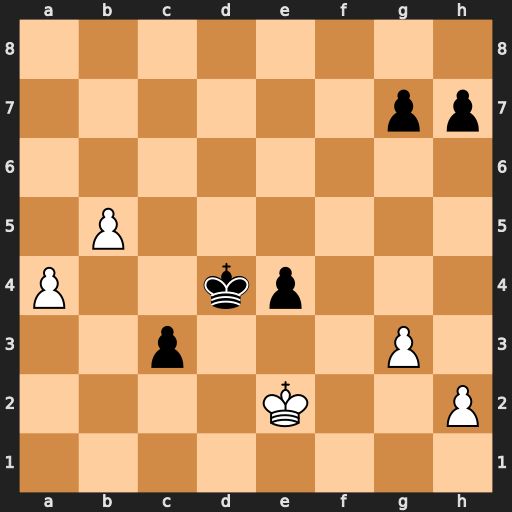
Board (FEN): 8/6pp/8/1P6/P2kp3/2p3P1/4K2P/8
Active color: w
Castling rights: -
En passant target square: -
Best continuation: b6 e3 b7 c2 b8=Q